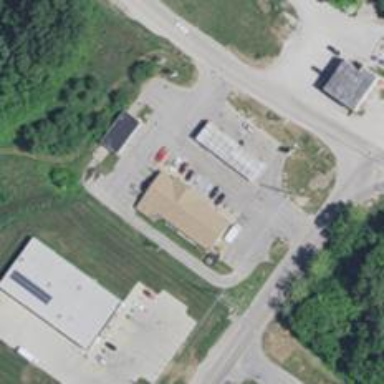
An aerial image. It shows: Convenience shop.